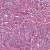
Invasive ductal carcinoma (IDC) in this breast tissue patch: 1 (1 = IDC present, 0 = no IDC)